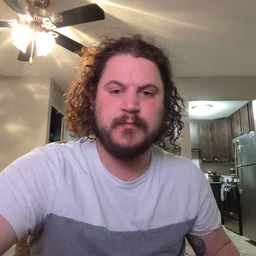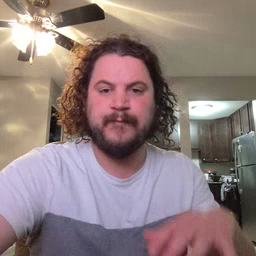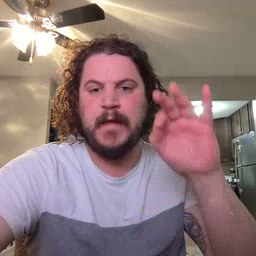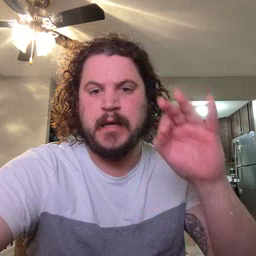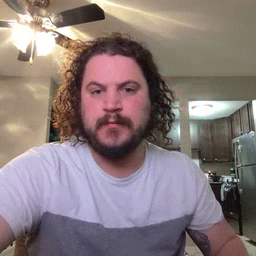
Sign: find